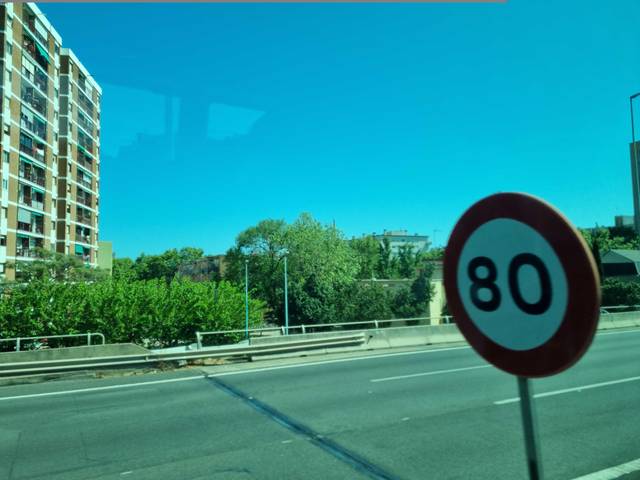
Region: Spain
Coordinates: 41.439, 2.227